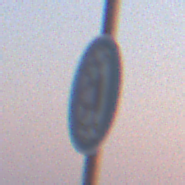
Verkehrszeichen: SchneekettenVorgeschrieben
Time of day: SunriseSunset
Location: Outdoor (Urban)
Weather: Clear
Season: NotSpecified
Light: Natural